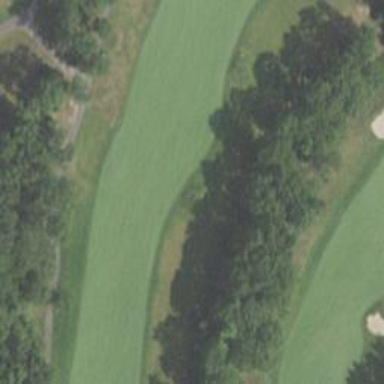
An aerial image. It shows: Golf hole.